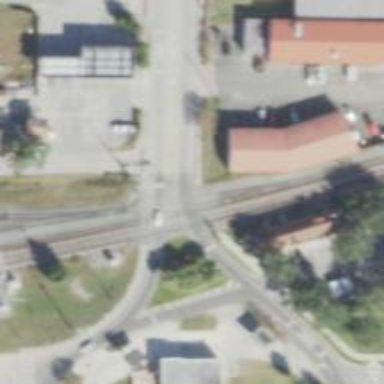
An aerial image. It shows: Crossing for the railway.